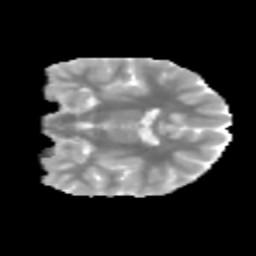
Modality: MD
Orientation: coronal
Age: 10
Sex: female
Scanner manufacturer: siemens
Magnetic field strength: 3 T
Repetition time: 3.8 s
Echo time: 0.07 s